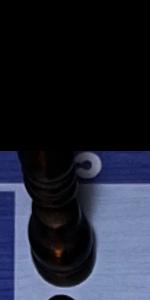
Label: Bishop_Black